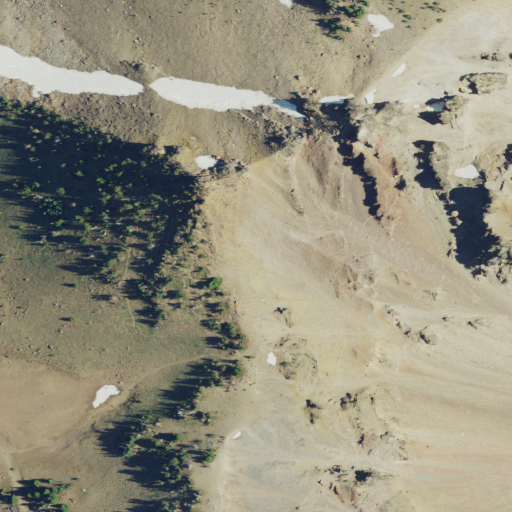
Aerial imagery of mountain in Oregon named Hillman Peak containing shrub and evergreen forest